Interaction volume radius: 10 \u00c5
Interaction volume height: 30 \u00c5
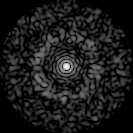
Disorder parameter: 0.84